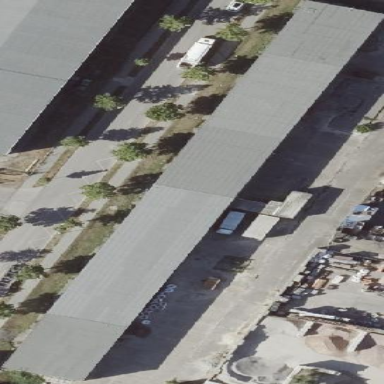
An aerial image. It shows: Commercial building.